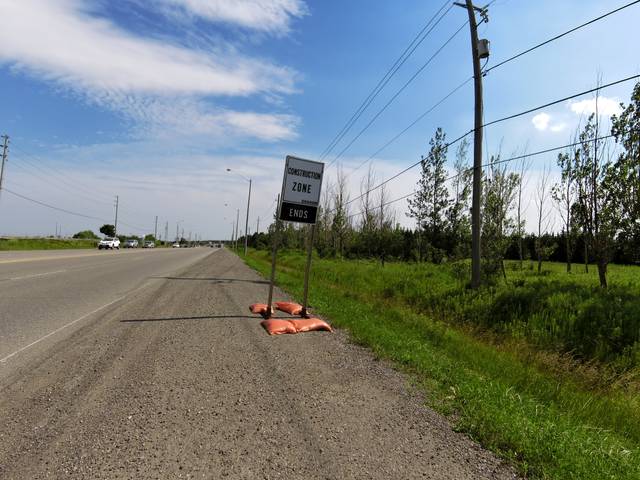
Region: Canada
Coordinates: 43.757, -79.643